Question: What is meaning of "Use Custom Permissions" check-box in Magento installer? version 1.7.0.0

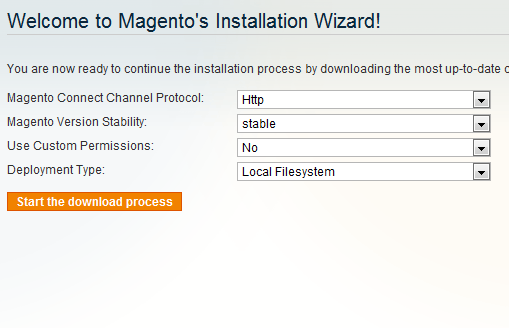
Answer: It's a downloader mode wherein it will allow you to proceed with custom permissions. You can set this in 'config.ini' as 'mkdir_mode' and 'chmod_file_mode'. e.g:
'''
mkdir_mode=0777
chmod_mode=0666
'''
The above values are the defaults.
the following snippet found in Magento CE Downloader file './downloader/Maged/Model/Config.php' specifies the possible config values:
'''
$configParams = array(
'protocol',
'preferred_state',
'use_custom_permissions_mode',
'mkdir_mode',
'chmod_file_mode',
'magento_root',
'downloader_path',
'root_channel_uri',
'root_channel',
'ftp',
);
'''
As you can see, 'root_channel' is there and if you open the 'config.ini' file, you should see it already set to 'community' or according to your magento installation type can be 'pro', 'enterprise' AFAIK
Just set it to 'No' to experience the best results.